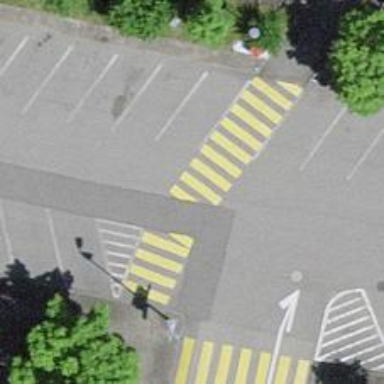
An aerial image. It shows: Marked crossing on the road.